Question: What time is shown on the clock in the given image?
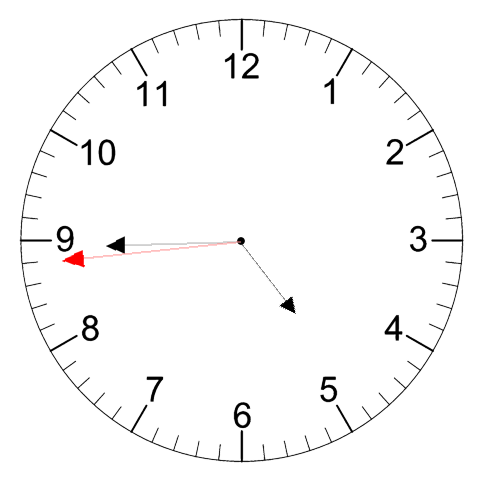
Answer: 04:44:44